Interaction volume radius: 10 \u00c5
Interaction volume height: 20 \u00c5
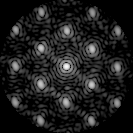
Disorder parameter: 0.2702